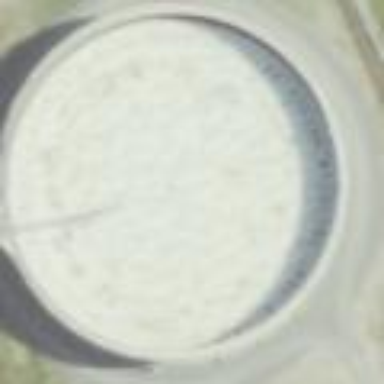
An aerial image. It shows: Storage tank which is man-made and housed in building.